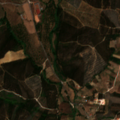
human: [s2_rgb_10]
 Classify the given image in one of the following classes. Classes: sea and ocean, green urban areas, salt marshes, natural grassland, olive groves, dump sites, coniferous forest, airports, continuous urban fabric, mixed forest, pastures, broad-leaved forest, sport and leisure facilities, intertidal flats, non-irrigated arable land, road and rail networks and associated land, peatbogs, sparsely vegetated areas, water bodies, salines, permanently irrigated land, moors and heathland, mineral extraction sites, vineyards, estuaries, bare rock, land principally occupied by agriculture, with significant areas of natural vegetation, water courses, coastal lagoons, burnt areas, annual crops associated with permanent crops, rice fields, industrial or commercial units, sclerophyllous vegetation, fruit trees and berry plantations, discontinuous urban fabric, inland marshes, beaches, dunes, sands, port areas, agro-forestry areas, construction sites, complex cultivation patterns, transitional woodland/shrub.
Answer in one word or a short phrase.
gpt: discontinuous urban fabric, annual crops associated with permanent crops, complex cultivation patterns, broad-leaved forest, transitional woodland/shrub